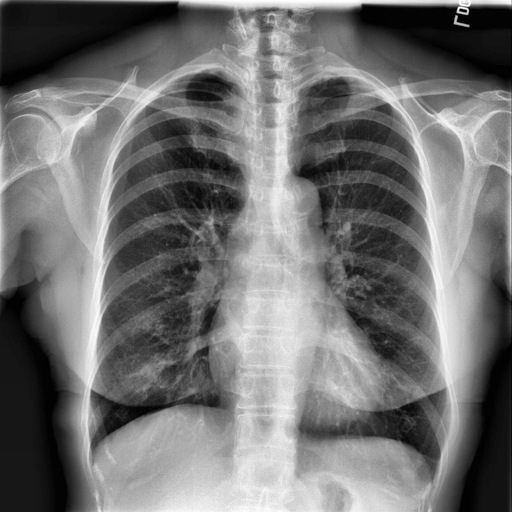
Finding: NORMAL